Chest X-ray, PA view. Patient: 38 years old, sex M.
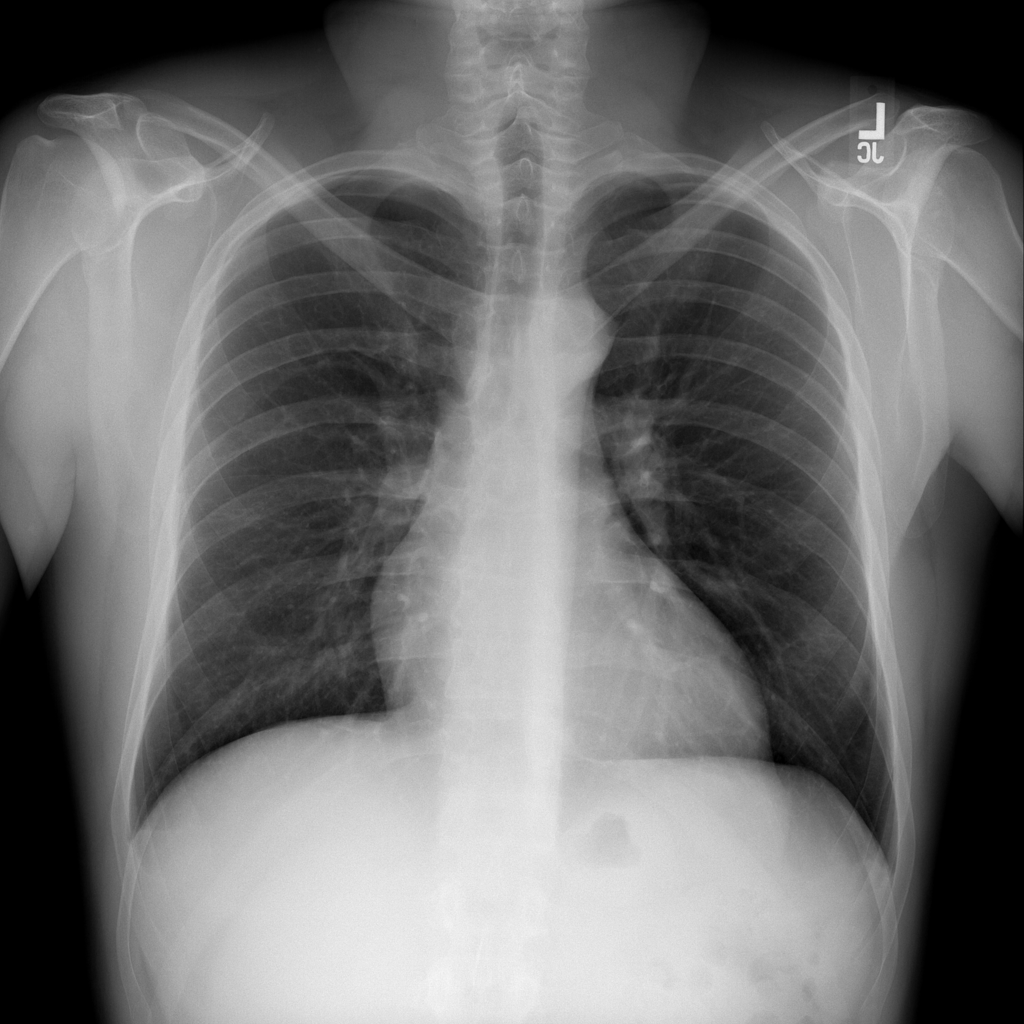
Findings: No Finding